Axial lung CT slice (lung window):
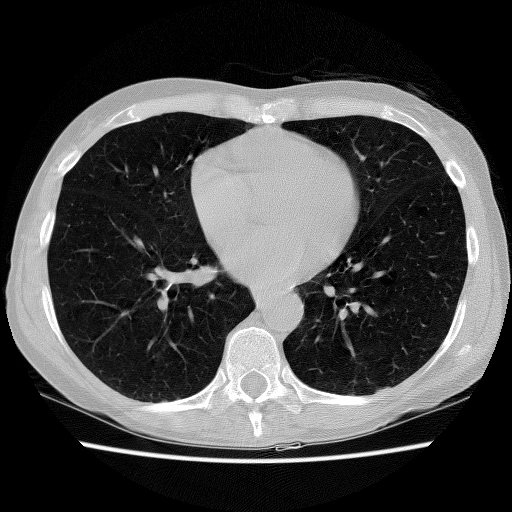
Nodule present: no